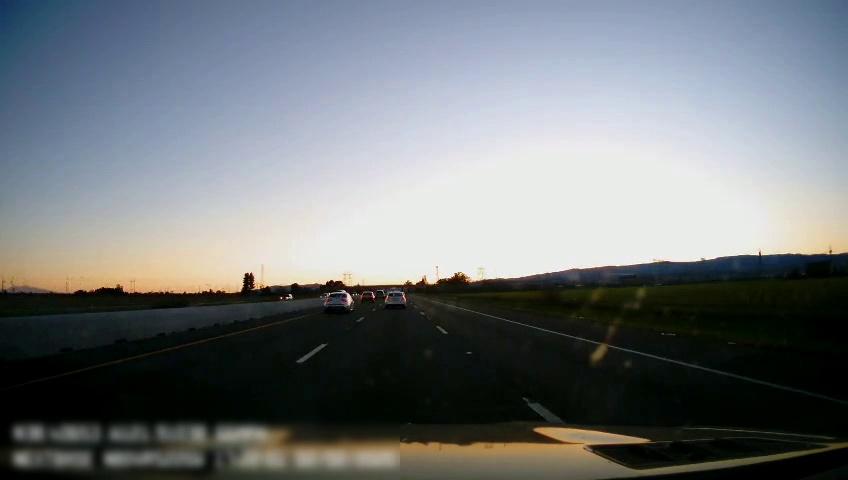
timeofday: Day
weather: Sunny
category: Drivable Space
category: Vehicles | Car
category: Vehicles | SUV
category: Vehicles | Car
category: Vehicles | Car
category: Lanes | Current Lane
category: Lanes | Current Lane
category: Lanes | Alternate Lane
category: Lanes | Alternate Lane